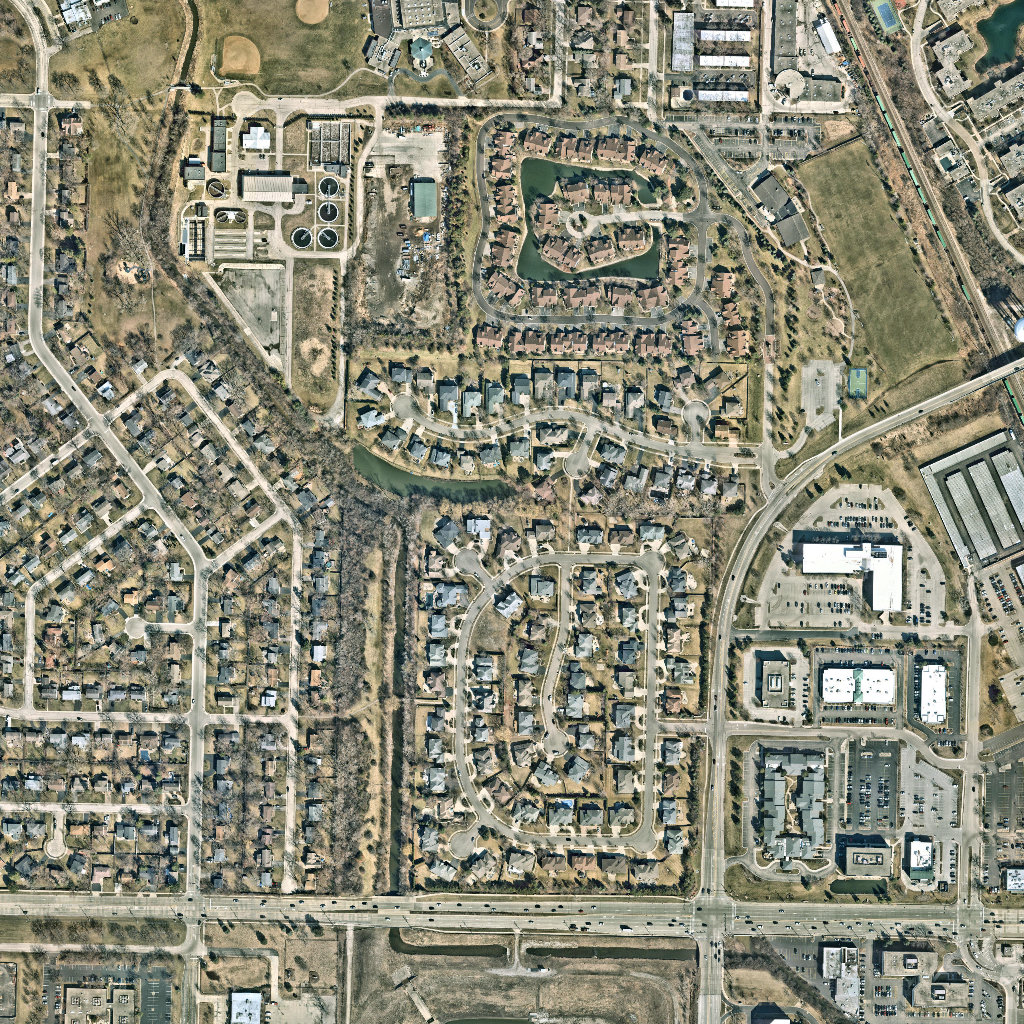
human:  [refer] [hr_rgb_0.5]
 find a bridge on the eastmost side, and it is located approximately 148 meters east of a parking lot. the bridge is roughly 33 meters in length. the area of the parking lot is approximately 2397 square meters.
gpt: <box>[[96, 35, 99, 37, 0]]</box>

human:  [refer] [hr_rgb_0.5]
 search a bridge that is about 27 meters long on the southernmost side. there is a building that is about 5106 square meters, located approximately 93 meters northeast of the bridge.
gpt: <box>[[67, 91, 70, 94, 0]]</box>

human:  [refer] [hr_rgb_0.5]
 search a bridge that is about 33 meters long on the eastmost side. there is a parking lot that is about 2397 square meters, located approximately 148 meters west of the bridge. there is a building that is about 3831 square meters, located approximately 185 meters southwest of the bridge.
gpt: <box>[[96, 35, 99, 37, 0]]</box>

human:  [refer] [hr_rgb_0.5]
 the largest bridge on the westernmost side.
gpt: <box>[[36, 87, 40, 90, 0]]</box>